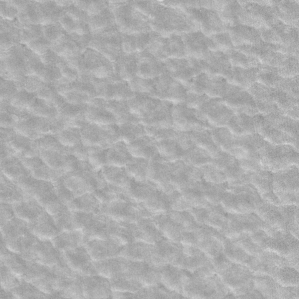
Label: frost